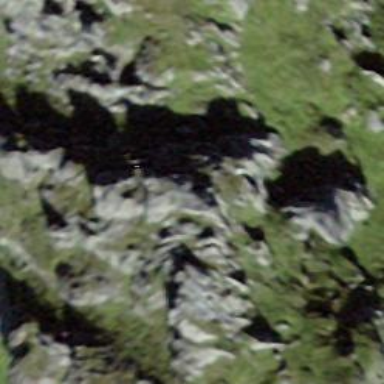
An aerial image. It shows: Arete in nature.